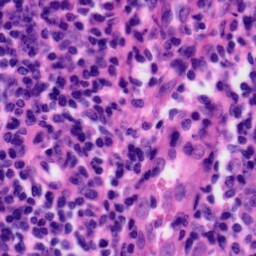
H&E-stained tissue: Tonsil